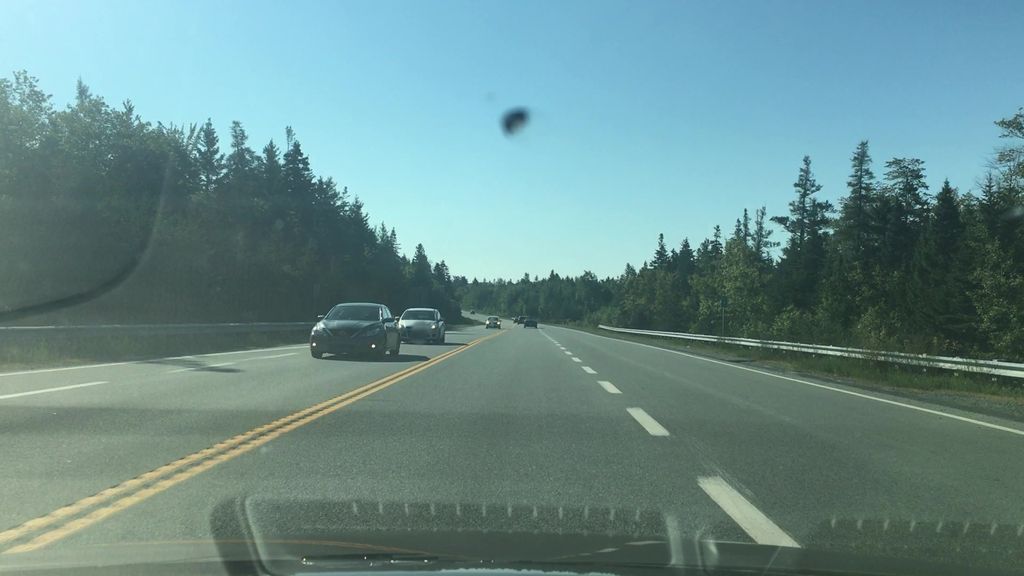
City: halifax